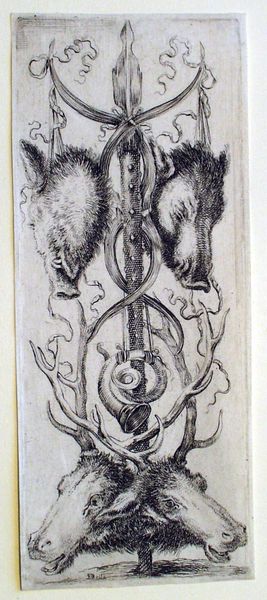
Titel: Ornamenti o grottesche
Künstler: Stefano della Bella
Standort: Karlsruhe
Institution: Staatliche Kunsthalle Karlsruhe
Schlagwörter: kopf, weiß, grau, holz, köpfe, mund, nase, ohr, schwarz, zeichnung, tier, tiere, hochformat, muster, ornament, schleife, augen, mord, rahmen, schädel, tod, tot, horn, instrument, ast, spiegelung, stamm, blatt, schleifen, ohren, wald, ranken, fell, papier, zwei, stab, grafik, graphik, schweine, rand, wild, lanze, symmetrie, schmal, nieten, klinge, katze, tusche, schaf, schwein, kreuz, pfahl, druck, radierung, stich, schwarzweiß, schwert, waffe, entwurf, jagd, girlanden, wappen, zähne, beute, hirsch, hirsche, reh, schnauze, strecke, maul, nüstern, jagt, speer, hörner, wildschwein, bänder, vorlage, geweih, pfeil, gweih, eber, längs, rüssel, groteske, trophäe, doppel, arabeske, trophäen, zeichnug, geweihe, keiler, sau, hauer, wildschweine, jagdhorn, elch, gewih, spieß, elche, jagdmotiv, wildsau, jagdzimmer, borsten, piegelung, augen#, hirshce, saufeder, hirschköpfe, eberköpfe, auggstopft, schweib, arabeke, schweinsköpfe, jagdthorn, pleil, wildschawein